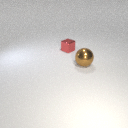
small red metal cube to the left of large brown metal sphere